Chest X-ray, AP view. Patient: 49 years old, sex F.
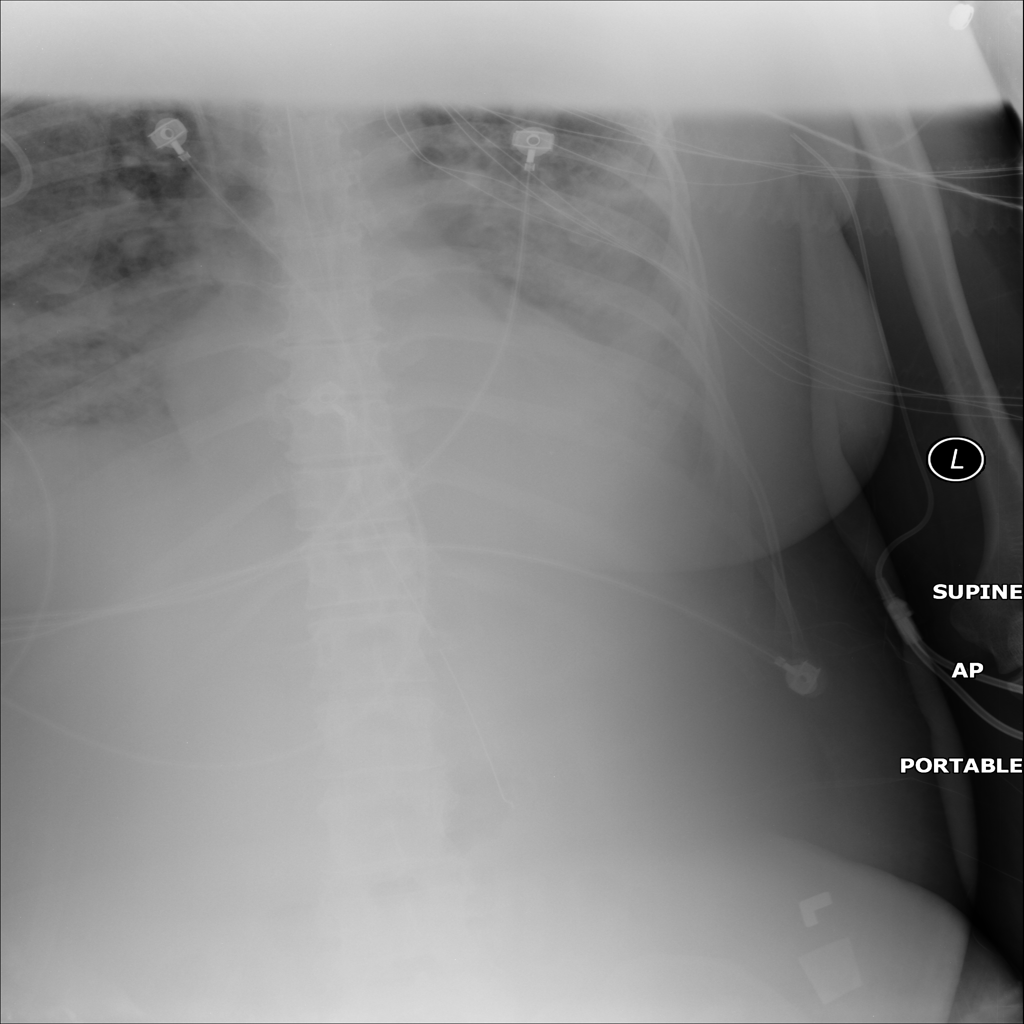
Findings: Infiltration